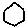
Label: hexagon